Question: i have done iPhone app now i want to submit in app store i have faced some certificate error like 'this Application failed codesign verification. The signature was invalid, or it was not signed with an iPhone Distribution Certificate'some one guide me where i have to put developer certificate and distribution certificate in code signing''here i paste Xcode 4.2 code signing column.'
'
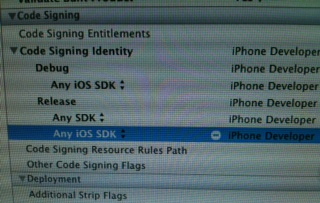
Answer: Try this link : <URL>
It has all details on how to create distribution profile.